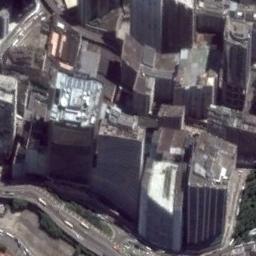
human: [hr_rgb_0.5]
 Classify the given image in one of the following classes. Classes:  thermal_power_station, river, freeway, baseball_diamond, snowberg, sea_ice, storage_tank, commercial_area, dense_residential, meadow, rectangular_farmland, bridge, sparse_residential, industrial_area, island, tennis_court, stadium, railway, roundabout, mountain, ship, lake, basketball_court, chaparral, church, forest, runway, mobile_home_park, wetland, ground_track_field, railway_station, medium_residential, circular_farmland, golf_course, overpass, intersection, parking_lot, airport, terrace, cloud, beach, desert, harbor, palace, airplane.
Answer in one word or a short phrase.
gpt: commercial_area